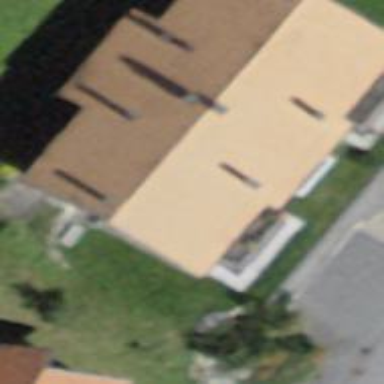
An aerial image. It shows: Gabled building with roof oriented along its structure.